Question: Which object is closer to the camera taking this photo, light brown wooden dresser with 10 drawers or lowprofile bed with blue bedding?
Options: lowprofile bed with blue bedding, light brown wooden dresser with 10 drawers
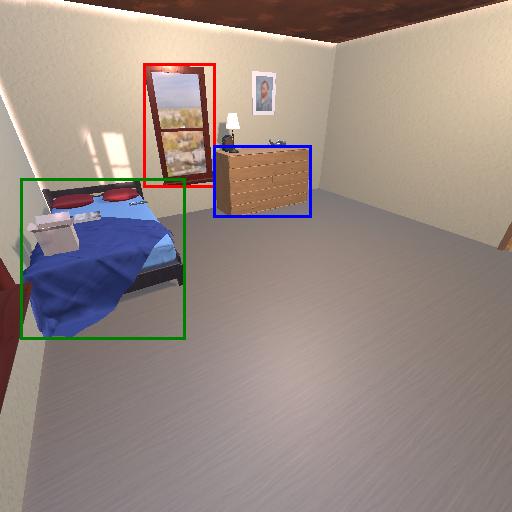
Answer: lowprofile bed with blue bedding